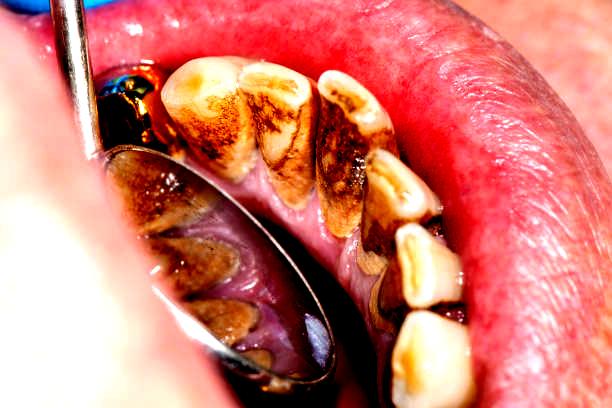
Condition: Calculus